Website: home-depot
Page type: account-selection
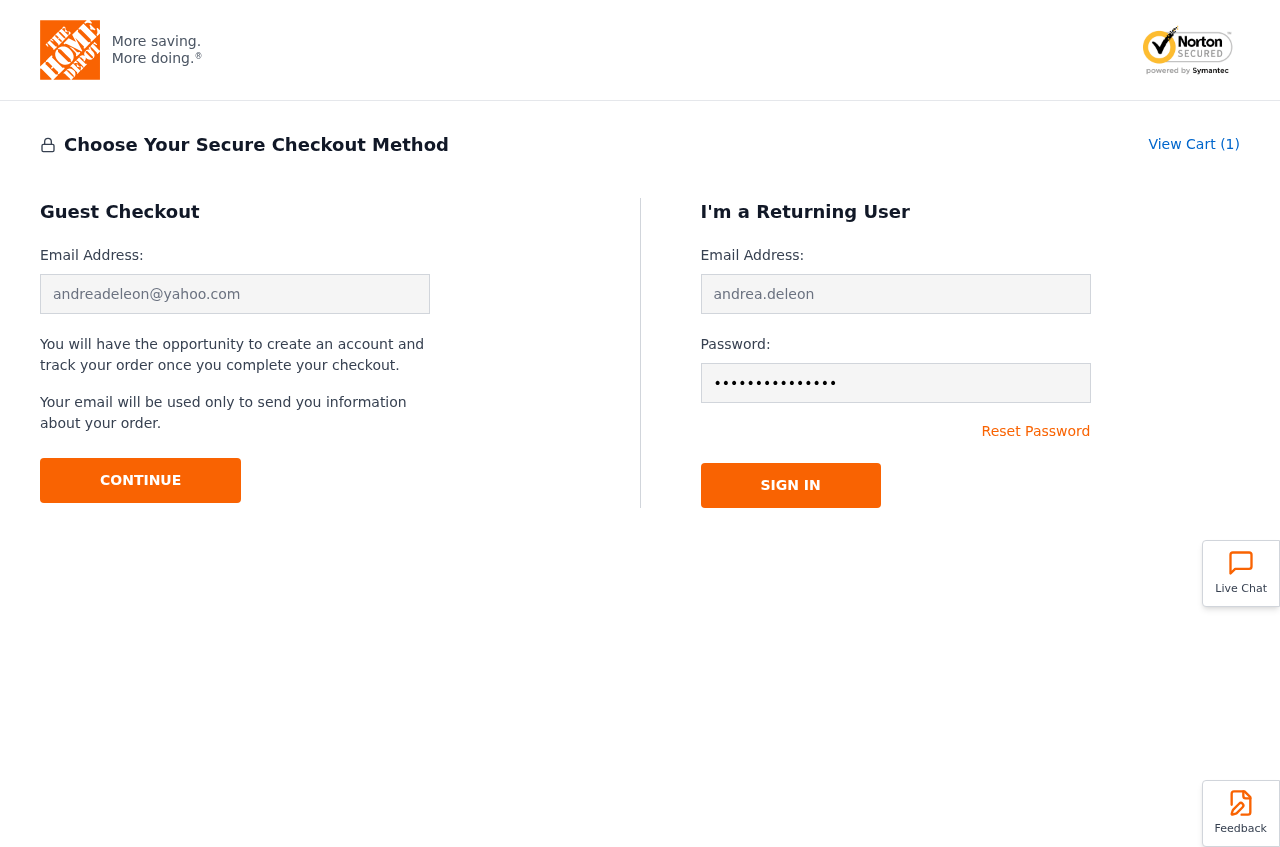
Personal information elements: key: PII_EMAIL
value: andreadeleon@yahoo.com
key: PII_LOGIN_USERNAME
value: andrea.deleon
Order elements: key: ORDER_NUM_ITEMS
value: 1